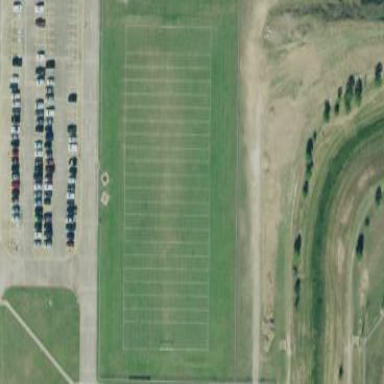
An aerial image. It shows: American football pitch.